Question: I have the following set up on my page:

I want to position the input elements relative to the table below it and I want them justified to the right and I want this to happen no matter what size the table is (because different tables will be different sizes but have similar inputs).
How would I go about accomplishing this goal?
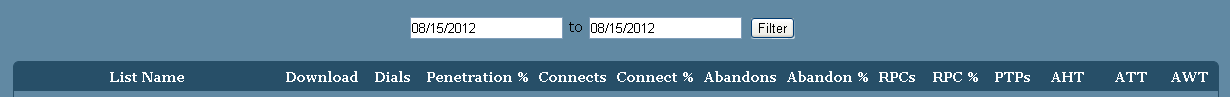
Answer: '''
form {
float: right;
margin-right: /* until it looks good */
}
'''
That will accomplish what you're looking for. If you want it to be truly relative to the table, you'll need to put it the table and given it a negative top margin. Or, put both in one parent div and make them both equally relative to the parent div.